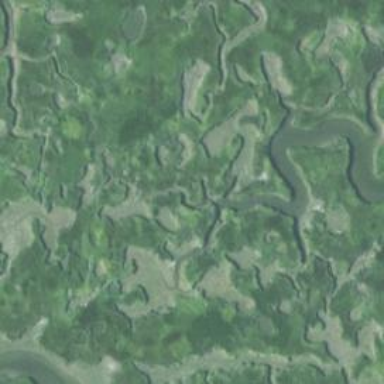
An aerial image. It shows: Wetland area influenced by tides.